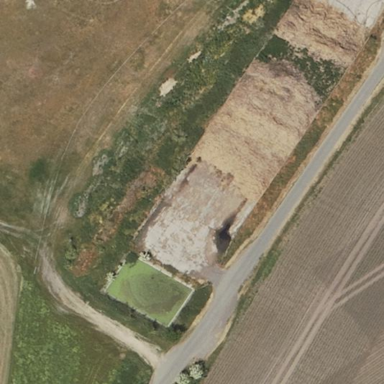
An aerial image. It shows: Storage tank with man-made structure.